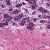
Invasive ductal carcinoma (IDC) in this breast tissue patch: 0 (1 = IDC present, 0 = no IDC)